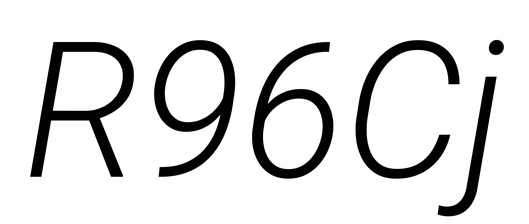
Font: Roboto-Italic_Light_Italic